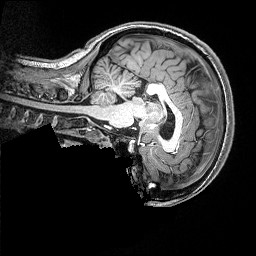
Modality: T1w
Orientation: sagittal
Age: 22
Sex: female